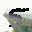
Label: 5